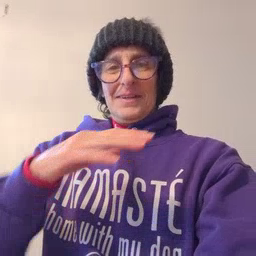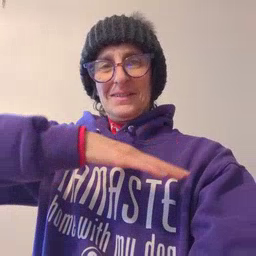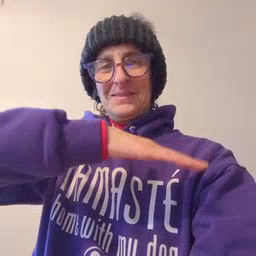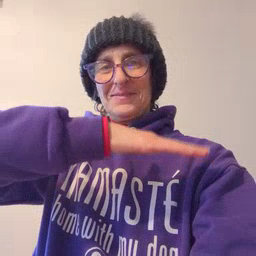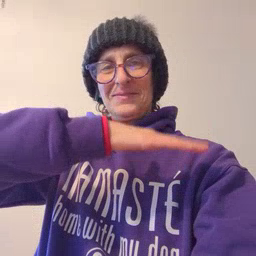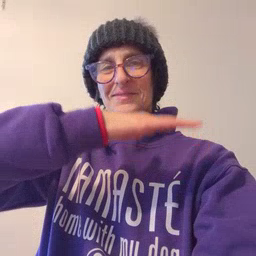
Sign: table